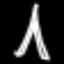
Label: The Eiffel Tower